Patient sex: M
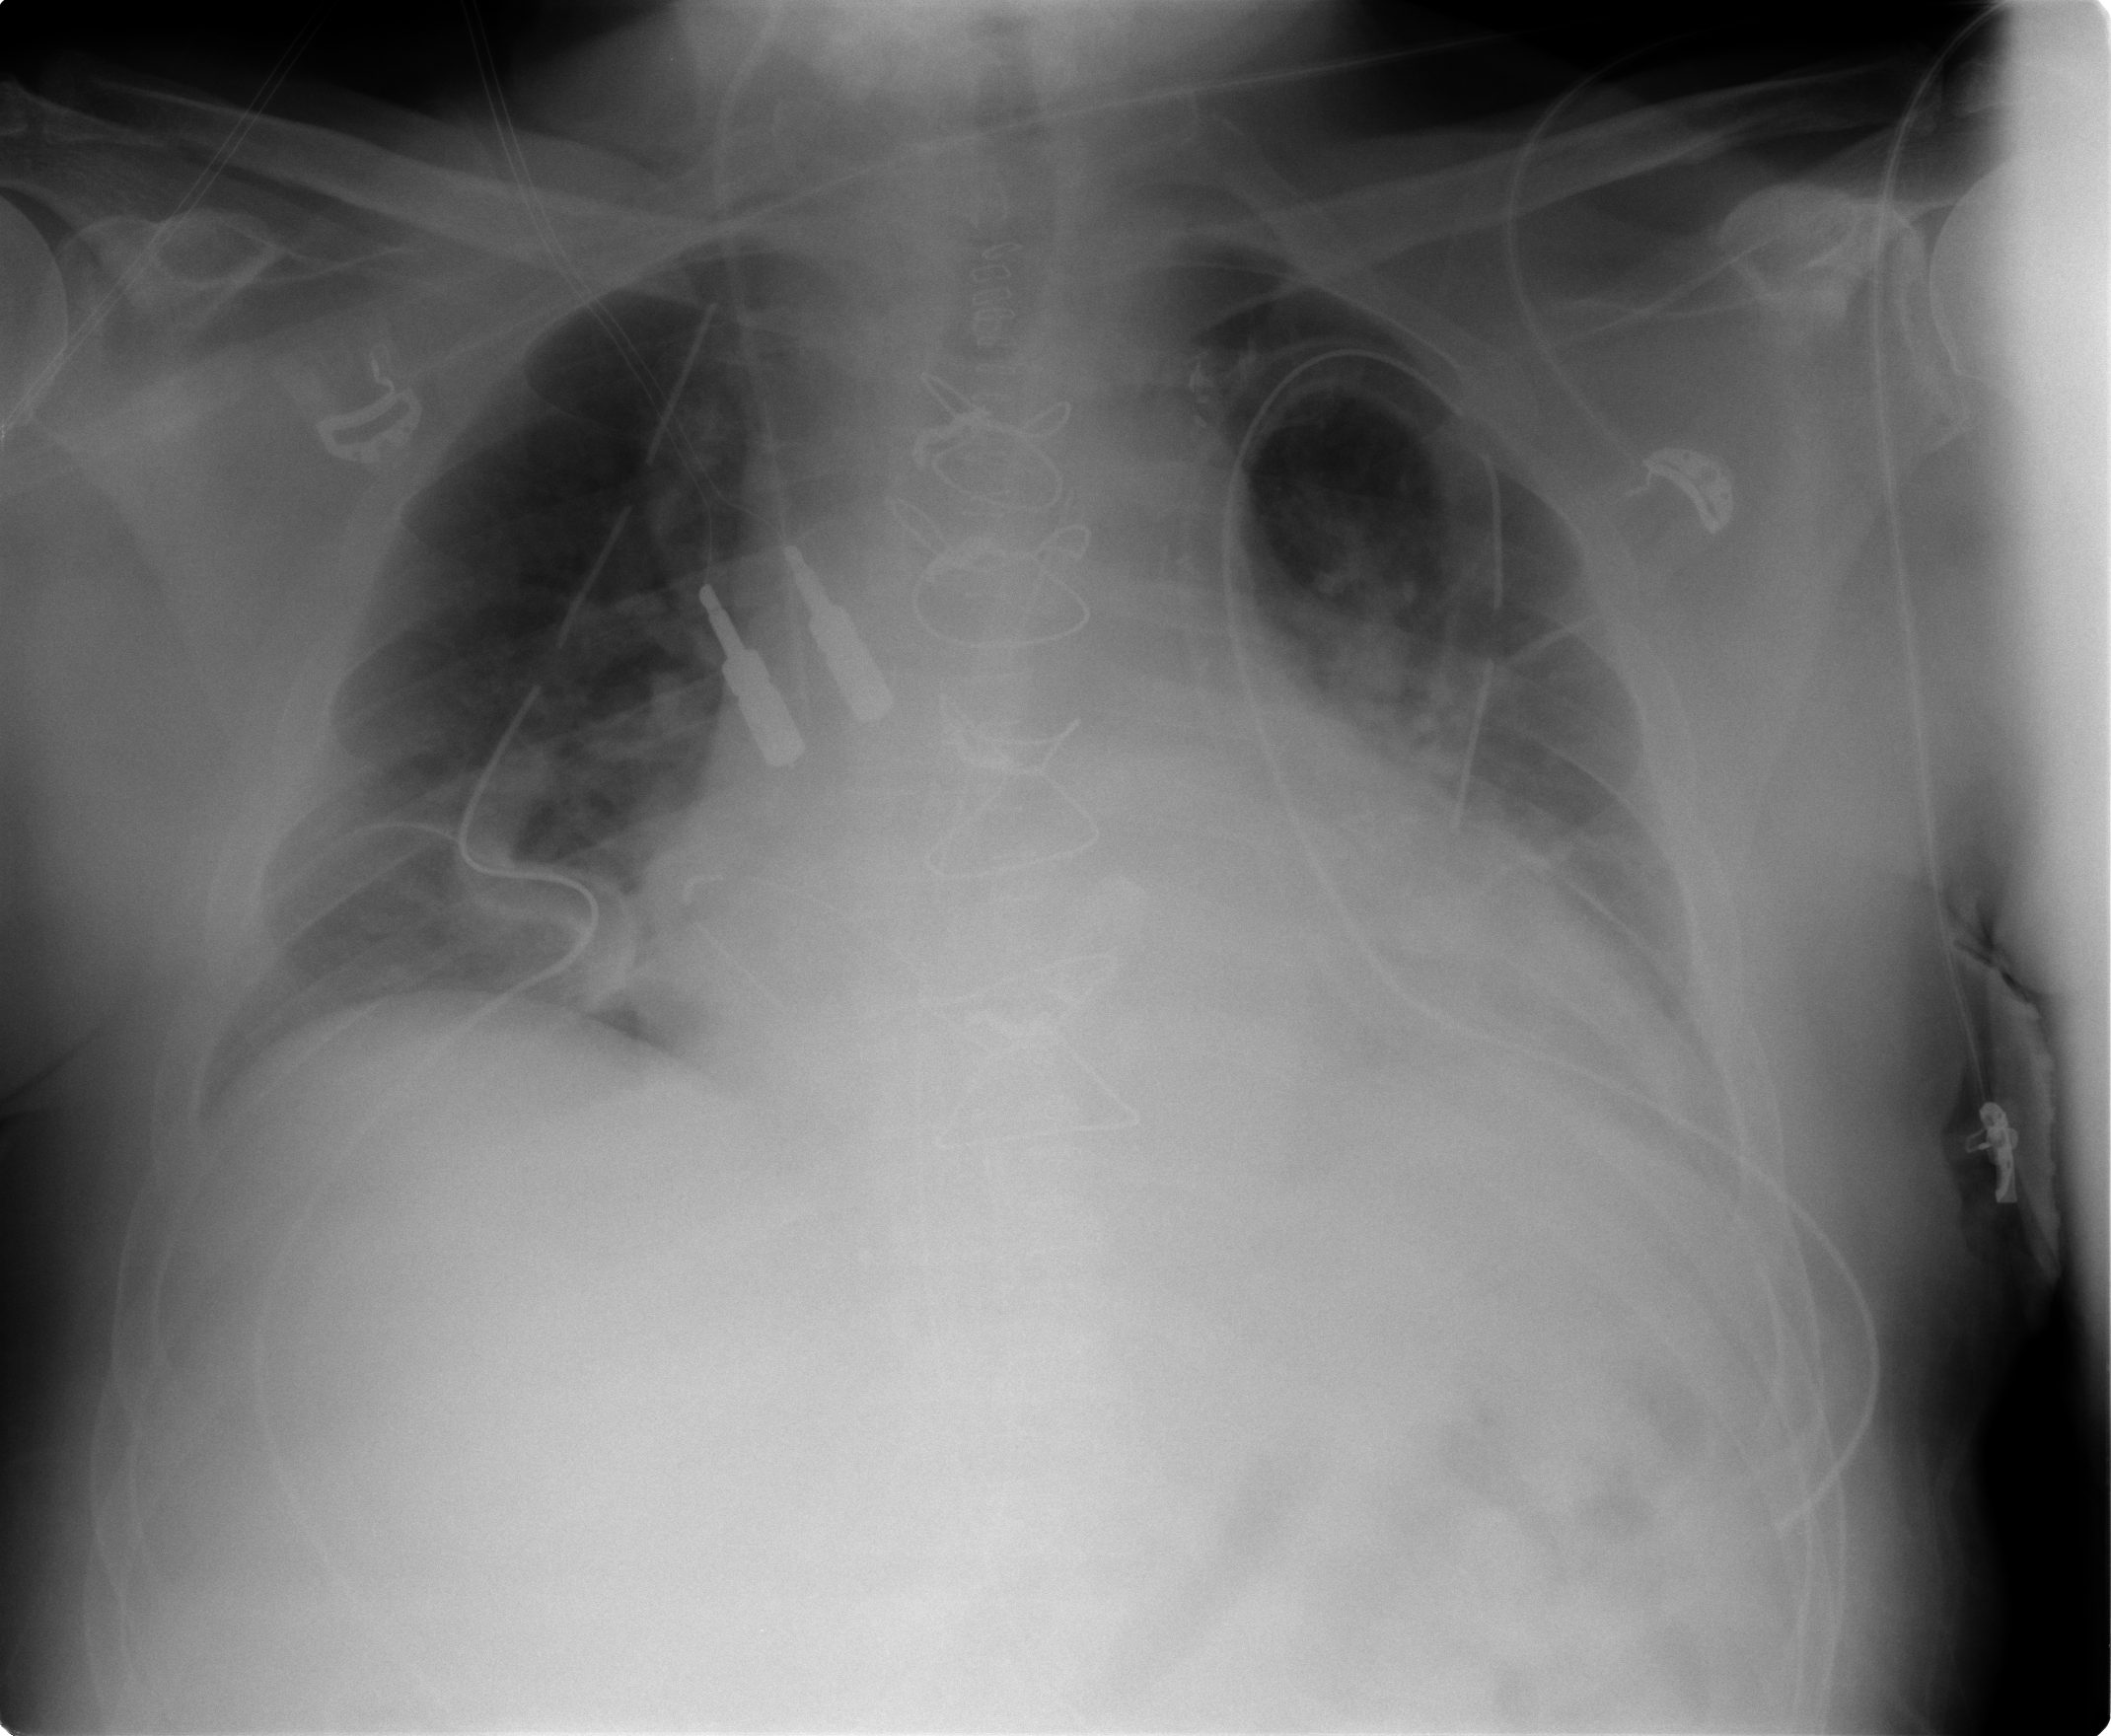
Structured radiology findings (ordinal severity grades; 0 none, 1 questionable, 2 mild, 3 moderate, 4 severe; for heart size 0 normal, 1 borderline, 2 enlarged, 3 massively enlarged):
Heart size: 2
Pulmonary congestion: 2
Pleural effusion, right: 1
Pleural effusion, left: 2
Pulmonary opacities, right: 1
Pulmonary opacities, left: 1
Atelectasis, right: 2
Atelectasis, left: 3